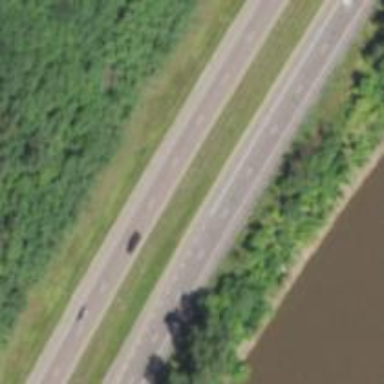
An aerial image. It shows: Expressway with asphalt surface classified as trunk highway.